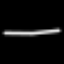
Label: line